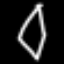
Label: diamond